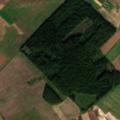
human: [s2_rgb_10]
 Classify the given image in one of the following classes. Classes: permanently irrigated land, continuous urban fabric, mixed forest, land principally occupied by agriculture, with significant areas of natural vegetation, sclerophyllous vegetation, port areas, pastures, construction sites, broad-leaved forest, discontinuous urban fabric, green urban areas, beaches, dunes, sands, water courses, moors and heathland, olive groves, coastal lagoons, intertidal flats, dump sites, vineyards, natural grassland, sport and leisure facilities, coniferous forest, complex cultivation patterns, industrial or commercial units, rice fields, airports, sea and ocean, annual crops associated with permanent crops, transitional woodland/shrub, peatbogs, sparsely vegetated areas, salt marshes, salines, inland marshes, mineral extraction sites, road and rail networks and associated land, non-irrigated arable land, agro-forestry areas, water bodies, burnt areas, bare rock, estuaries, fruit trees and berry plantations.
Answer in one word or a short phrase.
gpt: non-irrigated arable land, complex cultivation patterns, broad-leaved forest